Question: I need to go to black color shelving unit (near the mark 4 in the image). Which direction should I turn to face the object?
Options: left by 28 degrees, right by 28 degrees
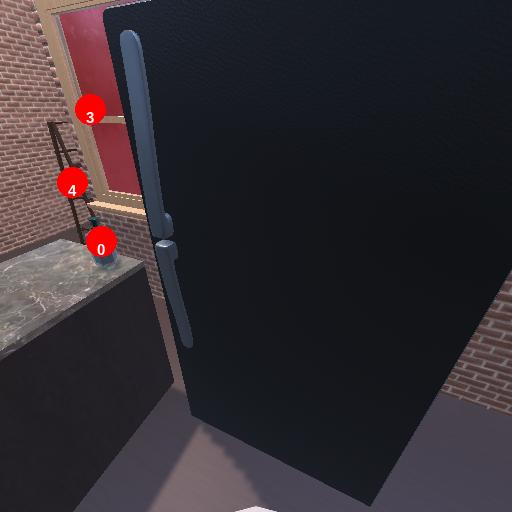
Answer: left by 28 degrees